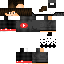
A male human skin with dark skin, wearing brown long hair dressed in a black tshirt and black pants, featuring a closed mouth.